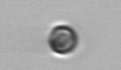
Label: Dinophyceae